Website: macys
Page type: billing-address
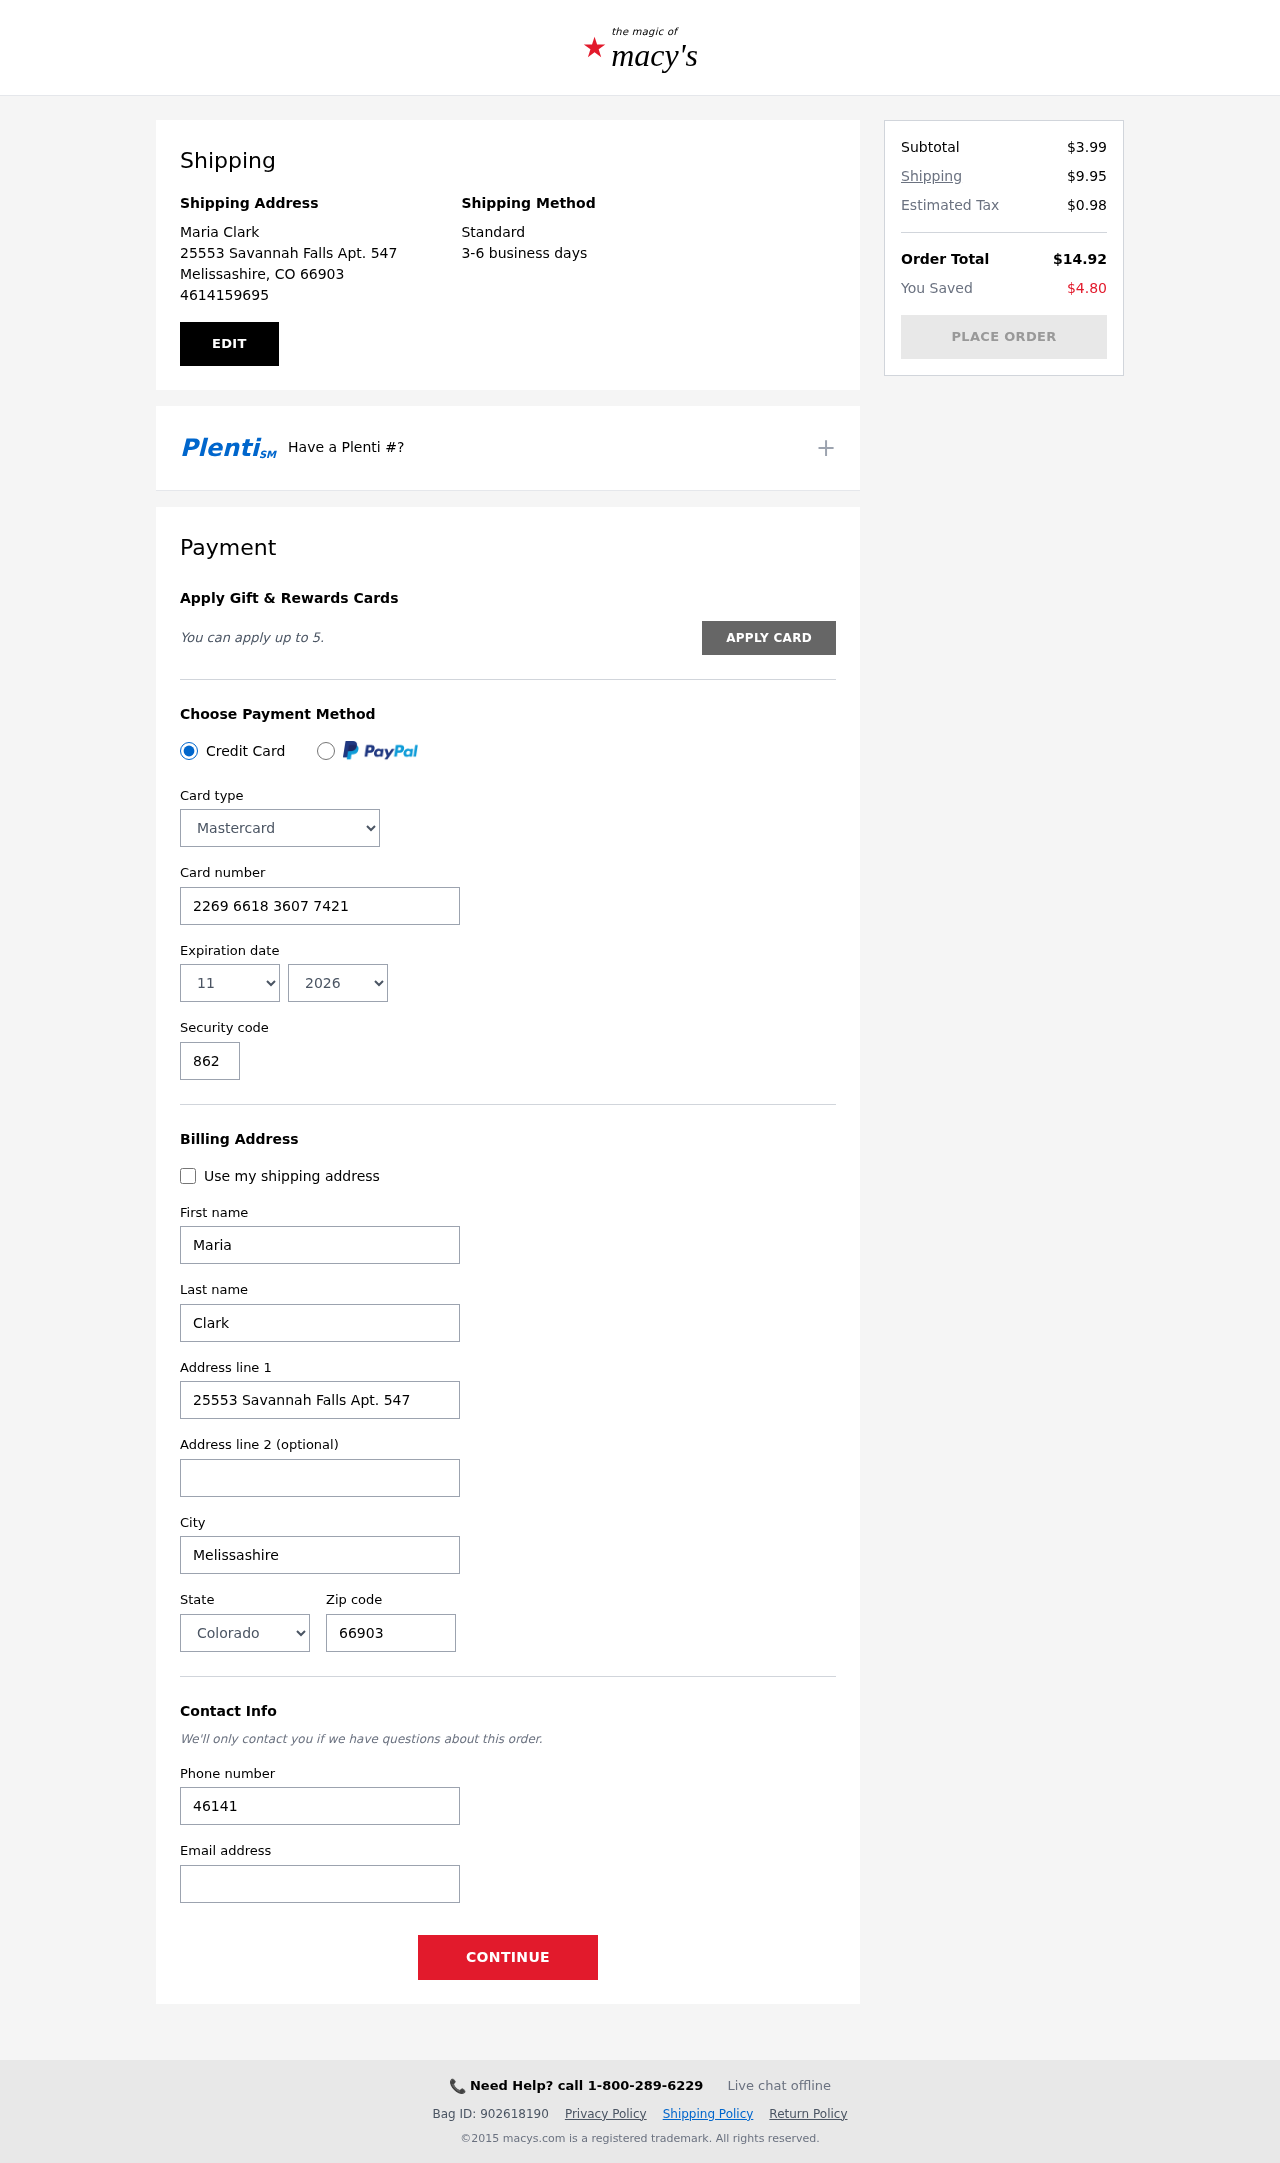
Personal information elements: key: PII_CARD_CVV
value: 862
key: PII_CARD_EXPIRY_MONTH
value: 11
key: PII_CARD_EXPIRY_YEAR
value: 26
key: PII_CARD_NUMBER
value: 2269 6618 3607 7421
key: PII_CARD_TYPE
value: Mastercard
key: PII_CITY
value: Melissashire
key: PII_CITY_STATE_ZIP
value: Melissashire, CO 66903
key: PII_EMAIL
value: mariaclark@yahoo.com
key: PII_FIRSTNAME
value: Maria
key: PII_FULLNAME
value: Maria Clark
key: PII_LASTNAME
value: Clark
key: PII_PHONE
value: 4614159695
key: PII_POSTCODE
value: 66903
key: PII_STATE
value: Colorado
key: PII_STREET
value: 25553 Savannah Falls Apt. 547
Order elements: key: ORDER_SUBTOTAL
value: $3.99
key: ORDER_SHIPPING_COST
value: $9.95
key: ORDER_TAX
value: $0.98
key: ORDER_TOTAL
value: $14.92
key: ORDER_SAVINGS
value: $4.80